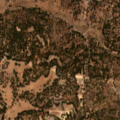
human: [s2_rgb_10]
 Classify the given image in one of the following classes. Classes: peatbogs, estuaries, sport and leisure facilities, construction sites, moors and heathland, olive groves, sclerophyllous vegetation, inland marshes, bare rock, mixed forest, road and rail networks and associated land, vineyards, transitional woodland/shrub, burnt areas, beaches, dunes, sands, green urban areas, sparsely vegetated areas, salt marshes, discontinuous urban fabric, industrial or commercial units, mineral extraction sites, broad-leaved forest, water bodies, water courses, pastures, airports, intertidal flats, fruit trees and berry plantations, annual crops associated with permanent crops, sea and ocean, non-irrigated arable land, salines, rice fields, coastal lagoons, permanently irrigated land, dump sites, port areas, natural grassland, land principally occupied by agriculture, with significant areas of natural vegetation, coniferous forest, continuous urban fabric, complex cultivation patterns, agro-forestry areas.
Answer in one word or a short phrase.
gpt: agro-forestry areas, broad-leaved forest